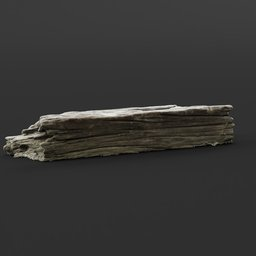
Label: architecture